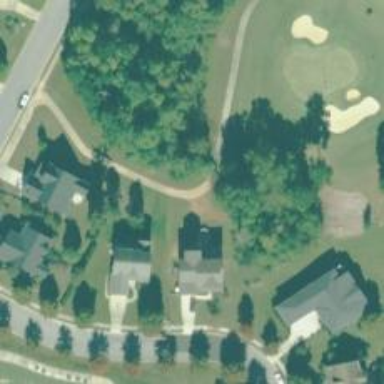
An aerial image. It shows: Path used for both walking and golf.